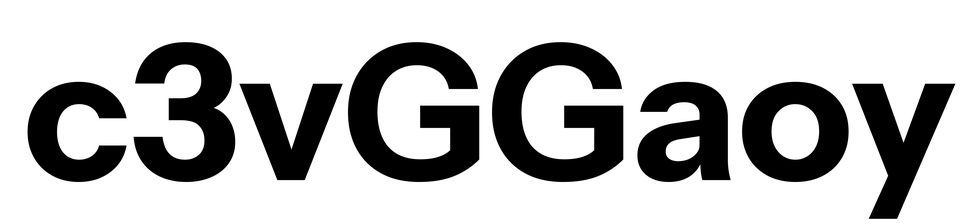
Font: InstrumentSans_Bold